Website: bh-photo
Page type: customer-info-address
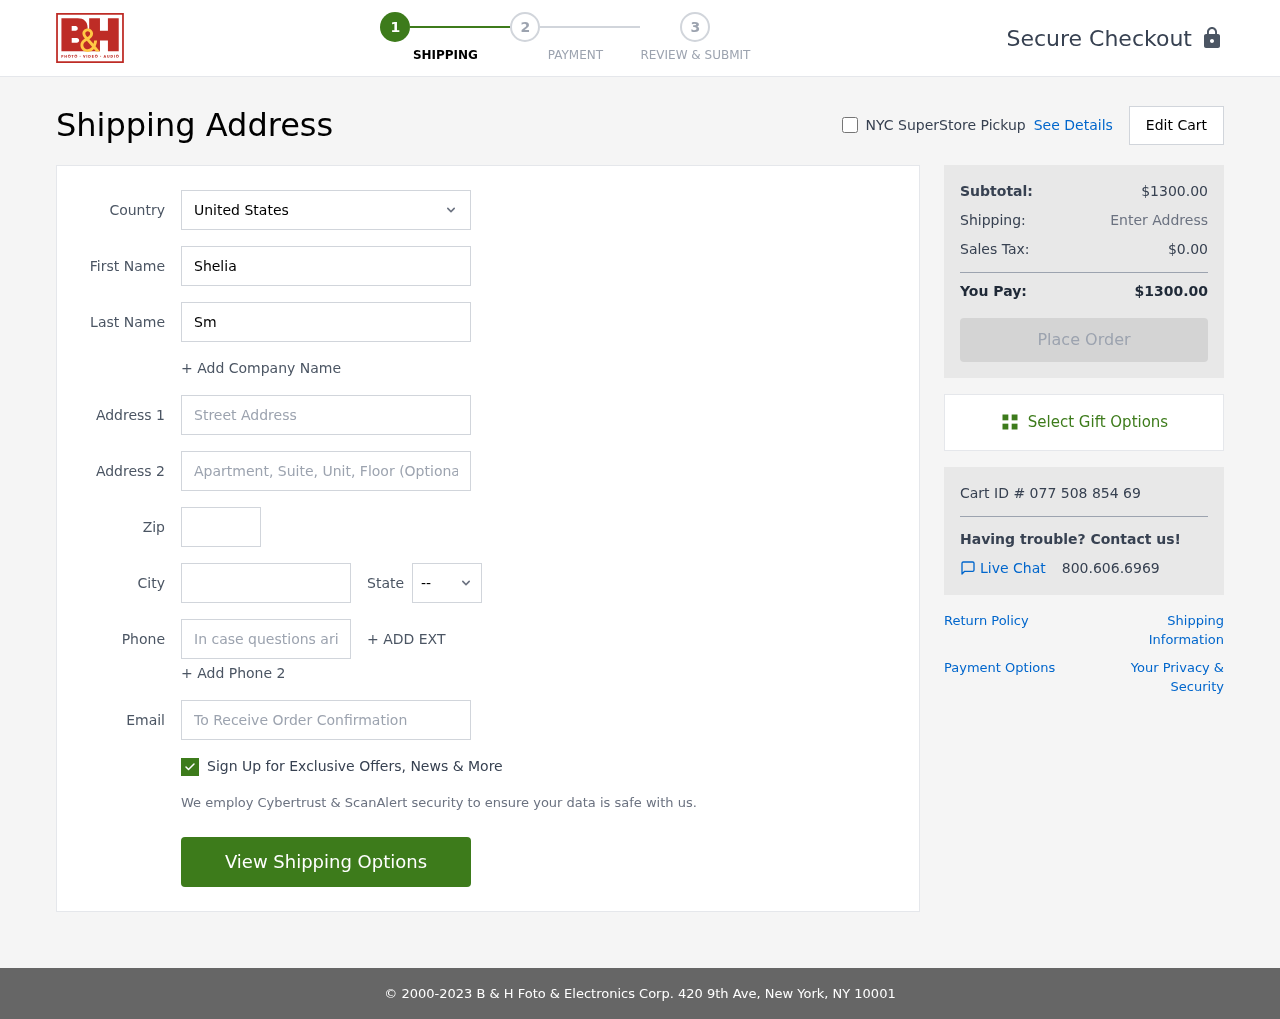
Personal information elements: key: PII_CITY
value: North Jamesfurt
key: PII_COUNTRY
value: United States
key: PII_EMAIL
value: shelia_smith@hotmail.com
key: PII_FIRSTNAME
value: Shelia
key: PII_LASTNAME
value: Smith
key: PII_PHONE
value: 5207997561
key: PII_POSTCODE
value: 53086
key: PII_STATE_ABBR
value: ID
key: PII_STREET
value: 926 Latoya Plains Suite 577
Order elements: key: ORDER_SUBTOTAL
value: $1300.00
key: ORDER_TAX
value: $0.00
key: ORDER_TOTAL
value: $1300.00
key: ORDER_ID
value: Cart ID # 077 508 854 69